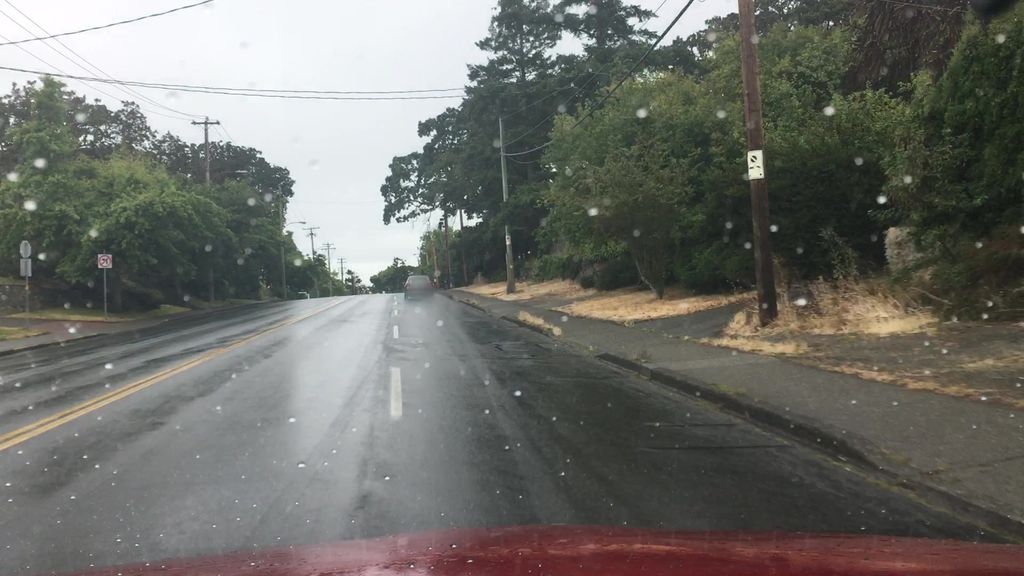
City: victoria